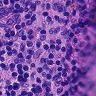
Metastatic tissue present: no